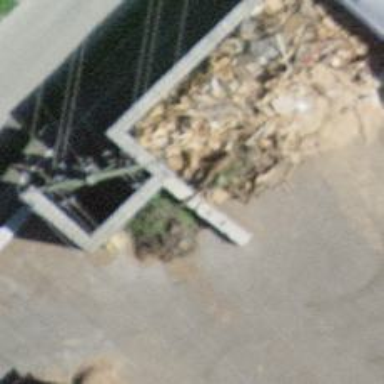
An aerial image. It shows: Concrete wall barrier.